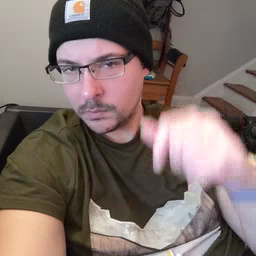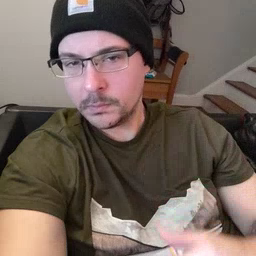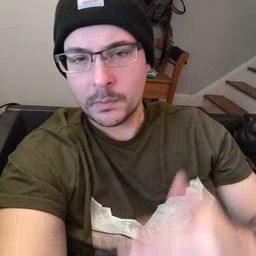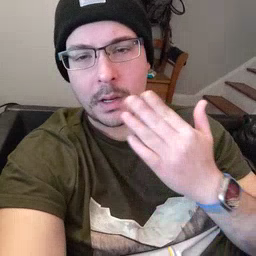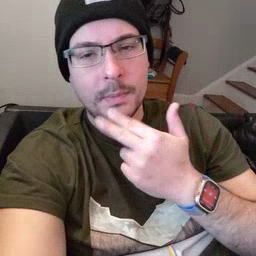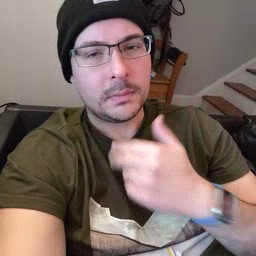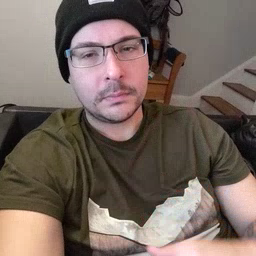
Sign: napkin